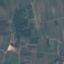
Land use / land cover: PermanentCrop